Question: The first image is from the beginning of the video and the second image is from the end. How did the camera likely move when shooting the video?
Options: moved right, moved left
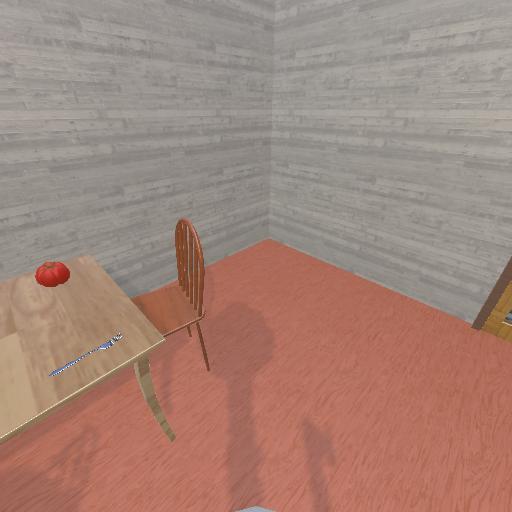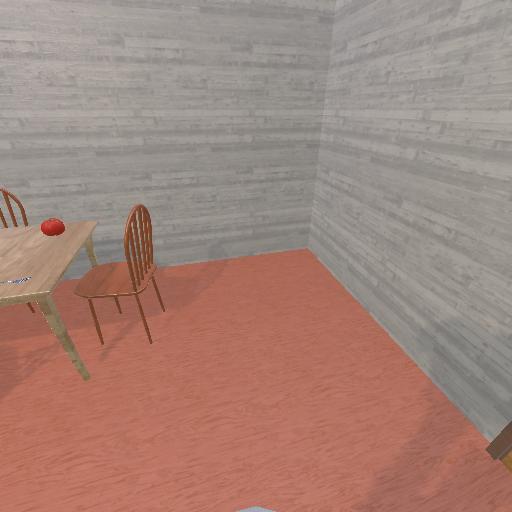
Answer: moved right